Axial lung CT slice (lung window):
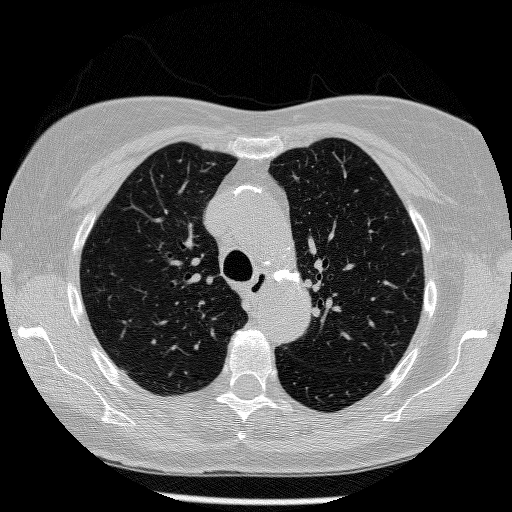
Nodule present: yes
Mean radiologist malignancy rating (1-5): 3